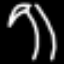
Label: palm tree